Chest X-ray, AP view. Patient: 58 years old, sex M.
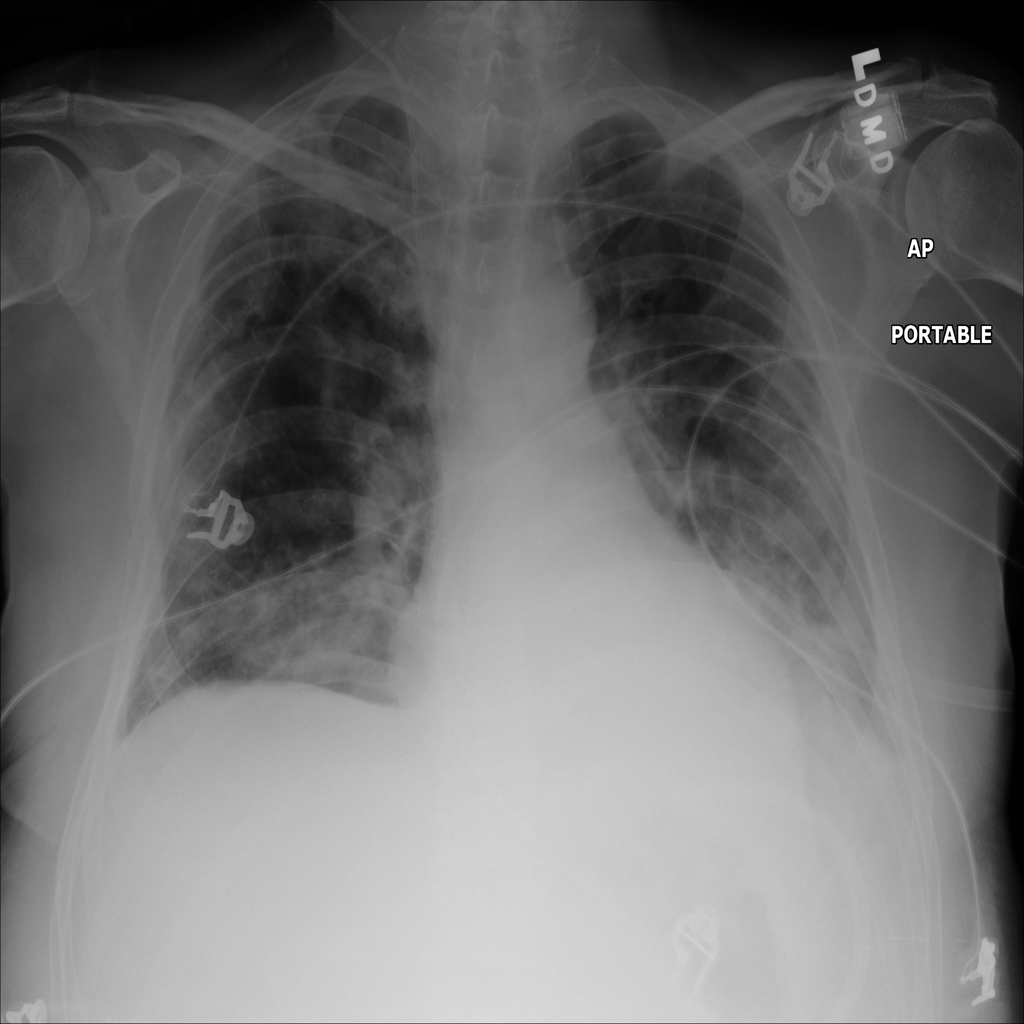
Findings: Atelectasis, Consolidation